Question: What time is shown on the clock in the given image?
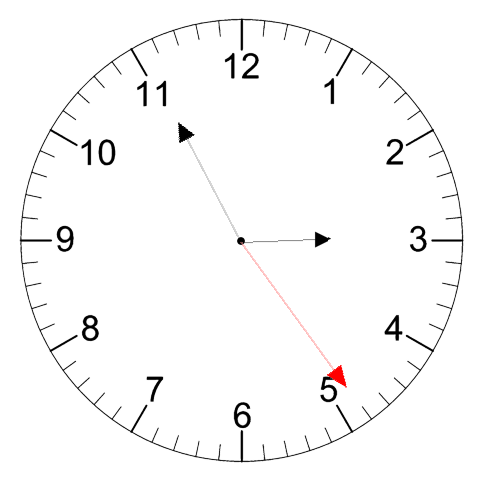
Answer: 02:55:24